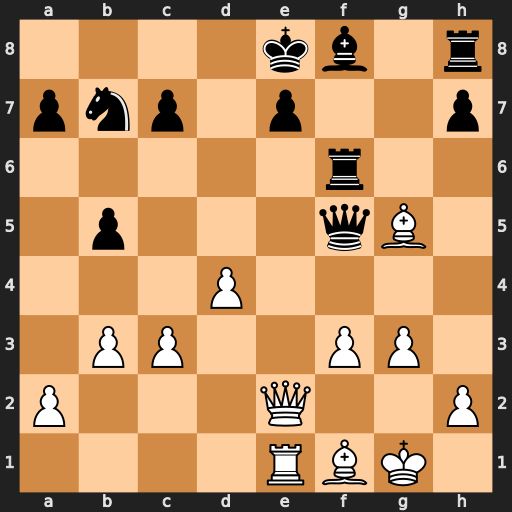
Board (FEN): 4kb1r/pnp1p2p/5r2/1p3qB1/3P4/1PP2PP1/P3Q2P/4RBK1
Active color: w
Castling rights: k
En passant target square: -
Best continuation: Bxf6 Qxf6 Qxb5+